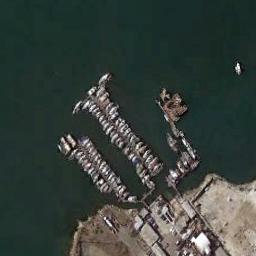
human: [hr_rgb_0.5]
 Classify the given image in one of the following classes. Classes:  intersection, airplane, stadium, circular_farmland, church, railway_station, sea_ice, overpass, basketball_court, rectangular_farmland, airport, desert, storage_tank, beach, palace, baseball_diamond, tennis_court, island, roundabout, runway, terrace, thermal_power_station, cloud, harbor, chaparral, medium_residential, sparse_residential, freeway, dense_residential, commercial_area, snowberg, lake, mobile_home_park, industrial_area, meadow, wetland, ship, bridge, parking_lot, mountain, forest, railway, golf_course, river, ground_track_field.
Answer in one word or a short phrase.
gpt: harbor